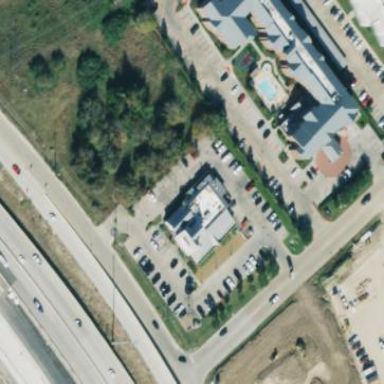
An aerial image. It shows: Hotel building.